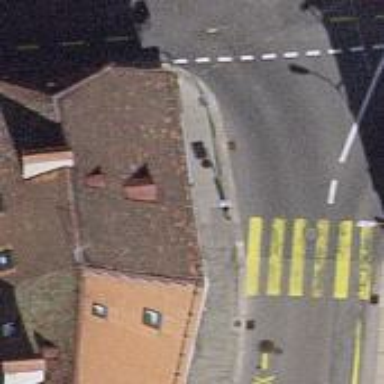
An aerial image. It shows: Restaurant.